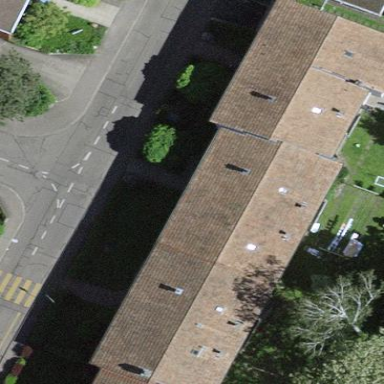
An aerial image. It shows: Gabled roof adorns the apartments building.